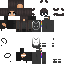
A female human skin with dark skin, wearing brown long hair dressed in a blue hoodie and black pants, featuring a closed mouth.